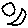
Label: moon